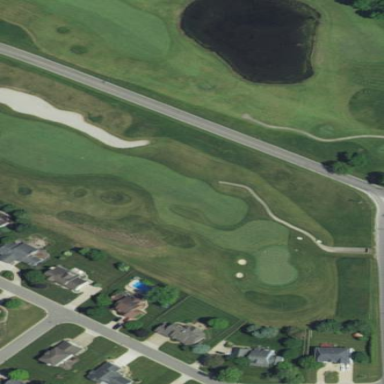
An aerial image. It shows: Grassy area designated as golf fairway.